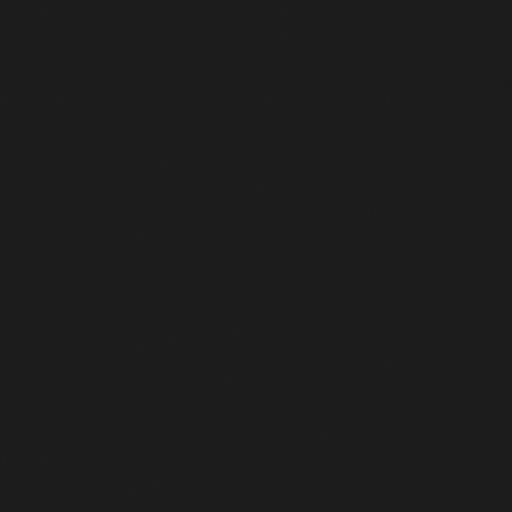
Tags: acoustic foam dampening sound sponge